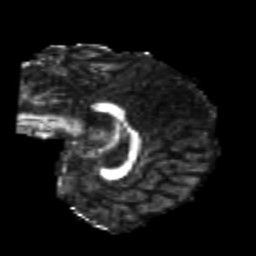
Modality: FA
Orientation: sagittal
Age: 24
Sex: female
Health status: healthy
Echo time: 0.074 s